Interaction volume radius: 5 \u00c5
Interaction volume height: 10 \u00c5
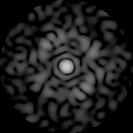
Disorder parameter: 0.802